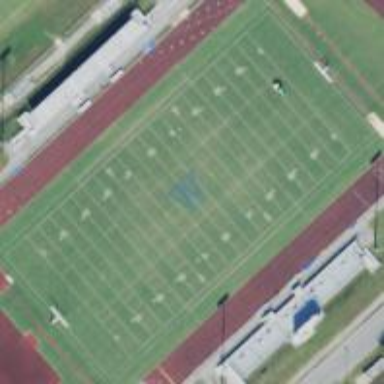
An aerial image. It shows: American football pitch.